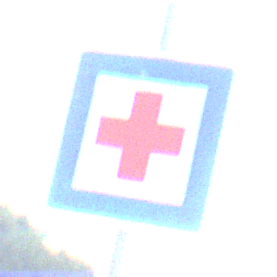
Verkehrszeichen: ErsteHilfe
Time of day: SunriseSunset
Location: Outdoor (Suburban)
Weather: PartlyCloudy
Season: NotSpecified
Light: Natural